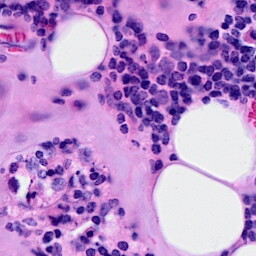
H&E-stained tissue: Breast